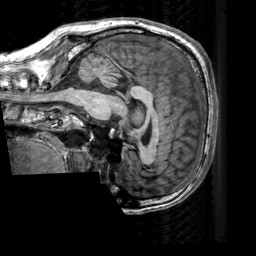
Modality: T1w
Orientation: sagittal
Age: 31
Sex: male
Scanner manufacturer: siemens
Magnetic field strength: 3 T
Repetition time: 2.3 s
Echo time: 0.00303 s